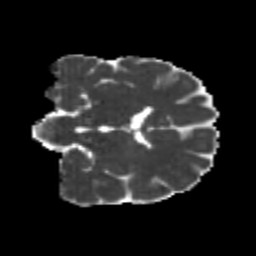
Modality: MD
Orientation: coronal
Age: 24
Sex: male
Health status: healthy
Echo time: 0.074 s